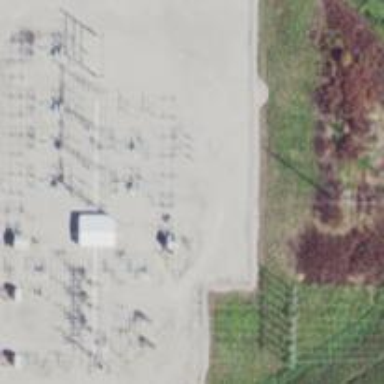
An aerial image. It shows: Switch for power supply.